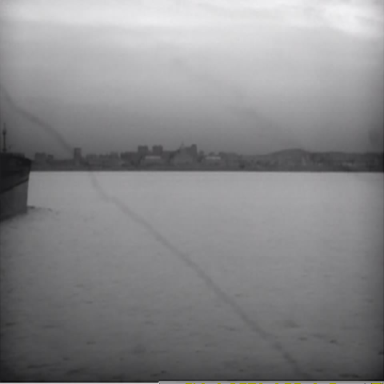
There is a liner in the infrared image.